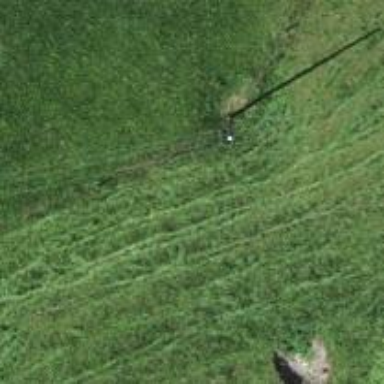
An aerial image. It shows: Power pole.